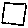
Label: square